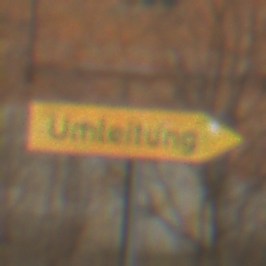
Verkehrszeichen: UmleitungswegweiserRechtsweisend
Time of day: MorningAfternoon
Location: Outdoor (Suburban)
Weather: PartlyCloudy
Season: NotSpecified
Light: Natural